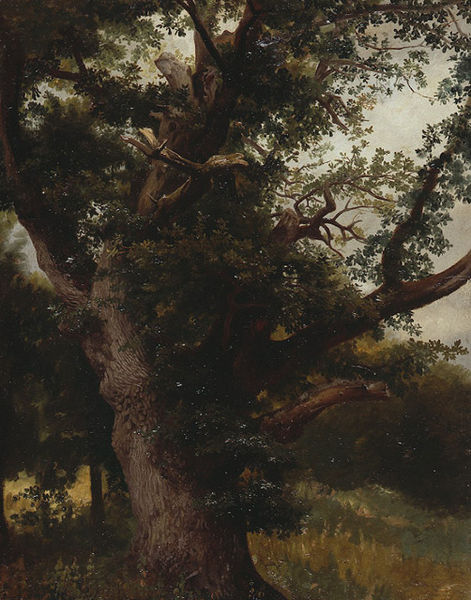
Titel: Eichbaum
Künstler: Johann Wilhelm Schirmer
Standort: Karlsruhe
Institution: Staatliche Kunsthalle Karlsruhe
Schlagwörter: baum, blau, blätter, dunkel, gemälde, himmel, laub, schatten, weiß, wolken, bäume, gelb, grün, landschaft, ocker, see, äste, blumen, braun, grau, hell, holz, licht, gras, rasen, tiere, wiese, wolke, hochformat, malerei, alt, bild, öl, ast, baumstamm, feld, gräser, natur, stamm, strauch, wind, zweige, busch, büsche, gebüsch, sonne, sträucher, realismus, blatt, pflanze, pflanzen, krone, wald, stillleben, sommer, düster, farbe, herbst, romantik, wetter, dick, detail, kraft, realistisch, ölfarbe, fein, grass, rousseau, foto, draußen, lichtung, groß, laubbaum, malen, sonnig, leben, efeu, blitz, geäst, stark, rinde, blattwerk, flirren, dicht, eiche, schattig, knorrig, barbizon, gestrüpp, jahreszeit, kräftig, bau, morsch, details, dunkl, bewuchs, pilz, mächtig, gra, grüm, eichenlaub, gebrochen, wiede, borke, wad, verzweigt, eichel, eichenbaum, abgestorben, abgebrochen, grön, stämmig, stattlich, öl auf leinwand, dunnkel, 1900, 1700, #licht, keine personen, verknöchert, blaetterdach